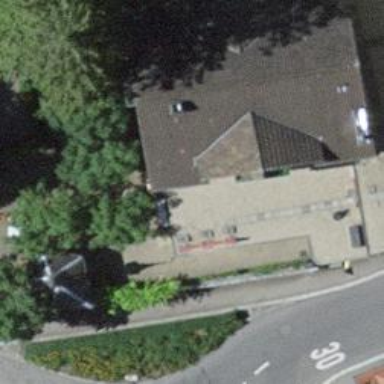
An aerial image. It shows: Restaurant.